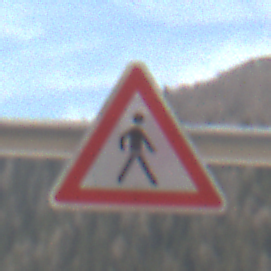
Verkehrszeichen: FussgaengerLinks
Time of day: Midday
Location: Outdoor (Nature)
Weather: PartlyCloudy
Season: NotSpecified
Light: Natural